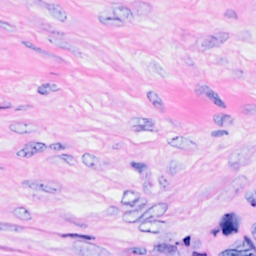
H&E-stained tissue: Breast